Aerial crown-view tile of a tropical tree (Barro Colorado Island, Panama), acquired 20250915:
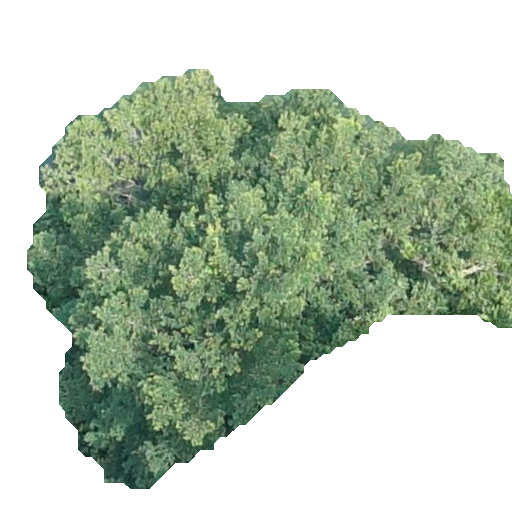
Species: Terminalia oblonga
GBIF accepted scientific name: Terminalia oblonga
Crown area: 192.183 m²